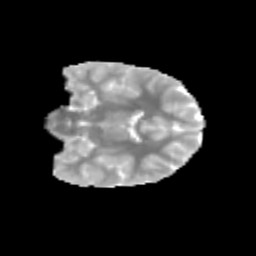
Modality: MD
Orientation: coronal
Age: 11
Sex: female
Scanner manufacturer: siemens
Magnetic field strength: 3 T
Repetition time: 3.8 s
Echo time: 0.07 s